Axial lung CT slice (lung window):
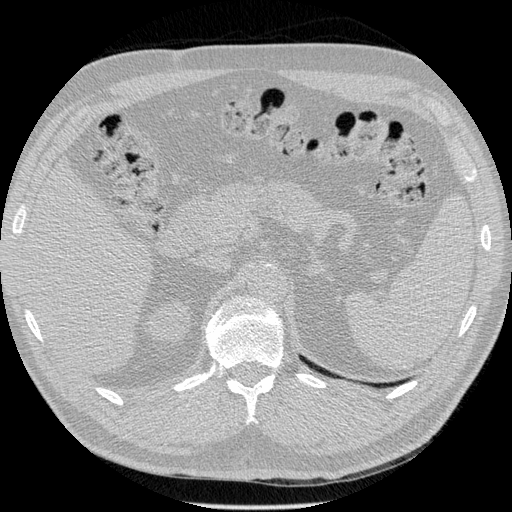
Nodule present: no